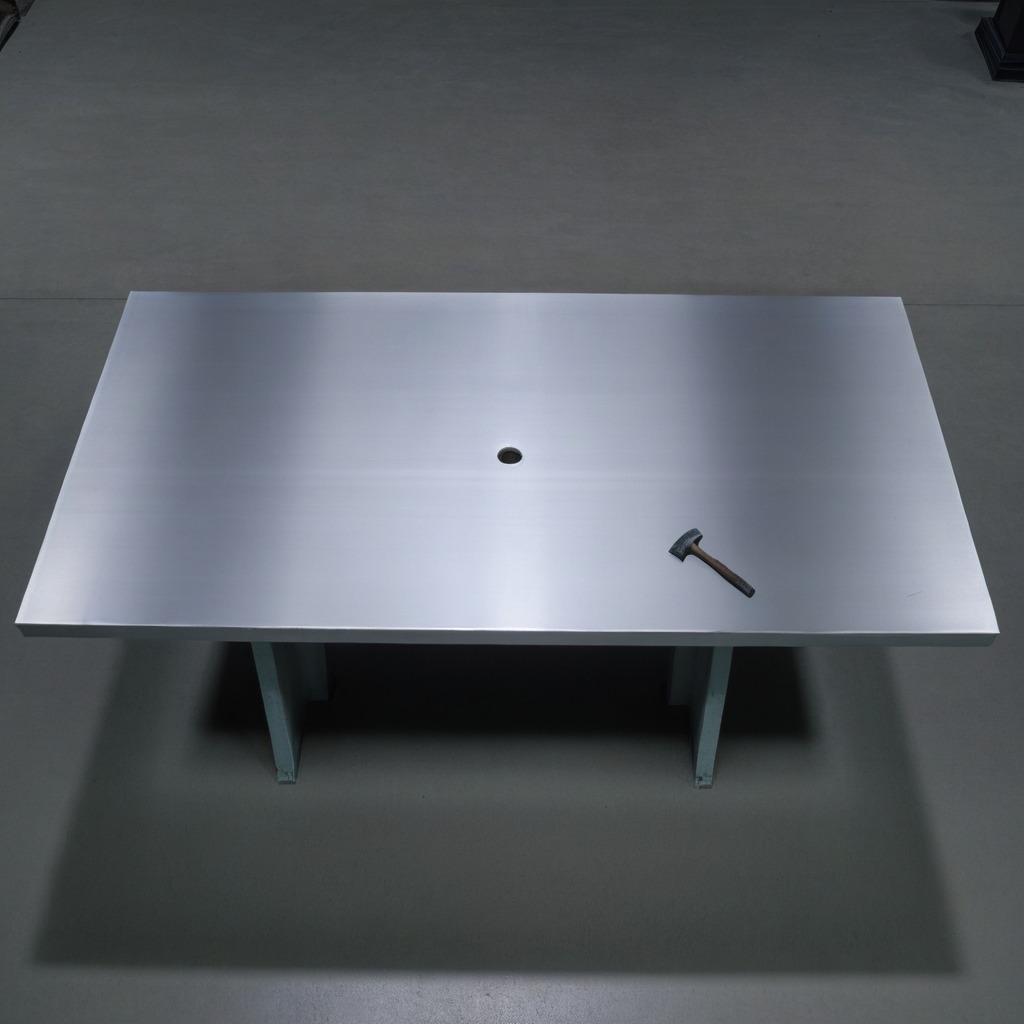
A hammer is lying on a clean empty table in the evening soft directional lighting on the tabletop realistic grain studio-quality clarity centered framing